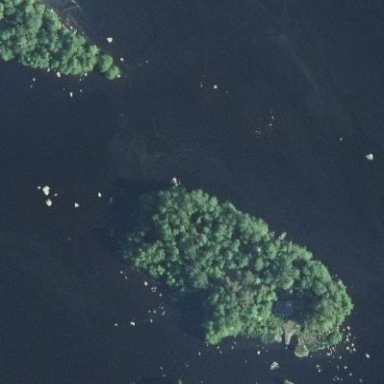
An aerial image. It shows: Islet.